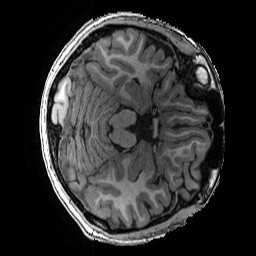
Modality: T1w
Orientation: axial
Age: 17
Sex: female
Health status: ill
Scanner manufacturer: ge
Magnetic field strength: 3 T
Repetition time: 0.007664 s
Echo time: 0.00342 s